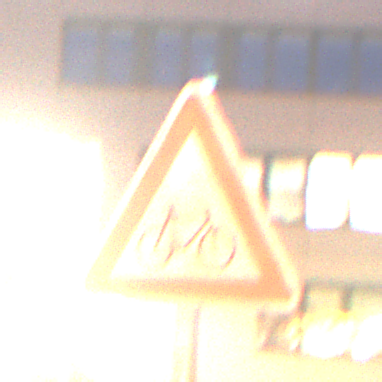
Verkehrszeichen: RadverkehrLinks
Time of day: Night
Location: Outdoor (Urban)
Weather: PartlyCloudy
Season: NotSpecified
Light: Artificial